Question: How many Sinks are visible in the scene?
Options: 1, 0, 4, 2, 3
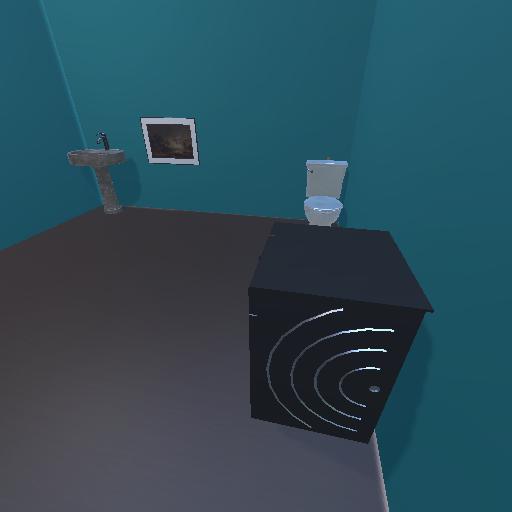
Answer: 1